Interaction volume radius: 5 \u00c5
Interaction volume height: 30 \u00c5
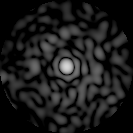
Disorder parameter: 0.8376